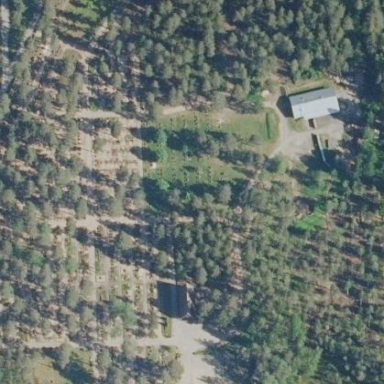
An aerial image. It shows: Cemetery.